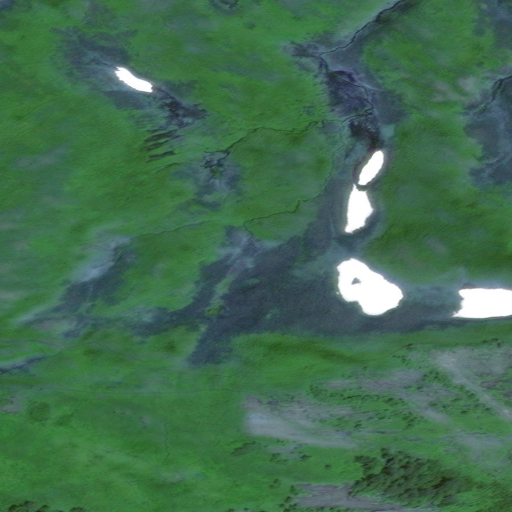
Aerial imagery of mountain in Alaska named Thunder Mountain containing only unknown